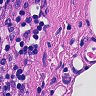
Metastatic tissue present: no